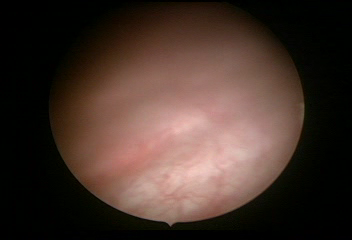
Modality: WLC
Class: Normal mucosa
Bladder cancer association: No